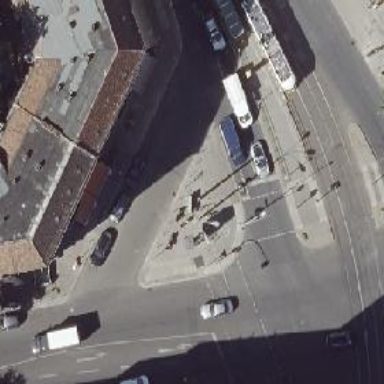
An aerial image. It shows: Traffic island located on footway.